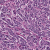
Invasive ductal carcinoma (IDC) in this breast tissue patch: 1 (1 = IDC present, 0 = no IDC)